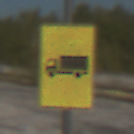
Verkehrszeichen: KFZZulaessigeGesamtmasse3Komma5TOhnePfeilsymbol
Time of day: Midday
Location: Outdoor (Nature)
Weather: Clear
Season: Summer
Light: Natural